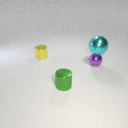
small green metal cylinder to the right of small yellow metal cylinder